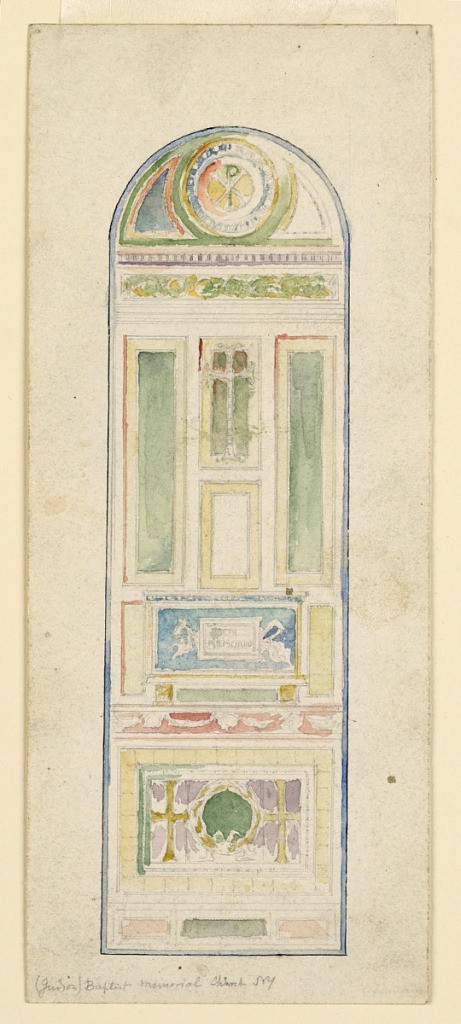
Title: Study for a Wall Memorial in the Judson Memorial Baptist Church, New York
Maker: John La Farge, American, 1835–1910
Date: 1892–1900
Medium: Graphite and watercolor on paper
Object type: Drawing
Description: Arched top vertical panel in the Byzantine style, with a memorial in the center. Circular plaque in arch.